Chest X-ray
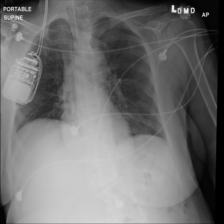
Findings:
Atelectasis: negative
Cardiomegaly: negative
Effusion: negative
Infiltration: negative
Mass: negative
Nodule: negative
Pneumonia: negative
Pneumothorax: negative
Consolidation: negative
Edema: negative
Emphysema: negative
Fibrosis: negative
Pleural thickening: negative
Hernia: negative